Aerial crown-view tile of a tropical tree (Barro Colorado Island, Panama), acquired 20241216:
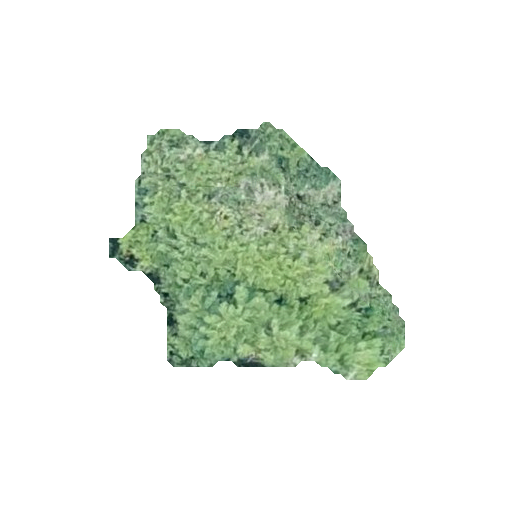
Species: Jacaranda copaia
GBIF accepted scientific name: Jacaranda copaia
Crown area: 73.102 m²